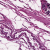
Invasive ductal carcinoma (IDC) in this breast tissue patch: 0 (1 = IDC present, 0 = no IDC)